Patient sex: F
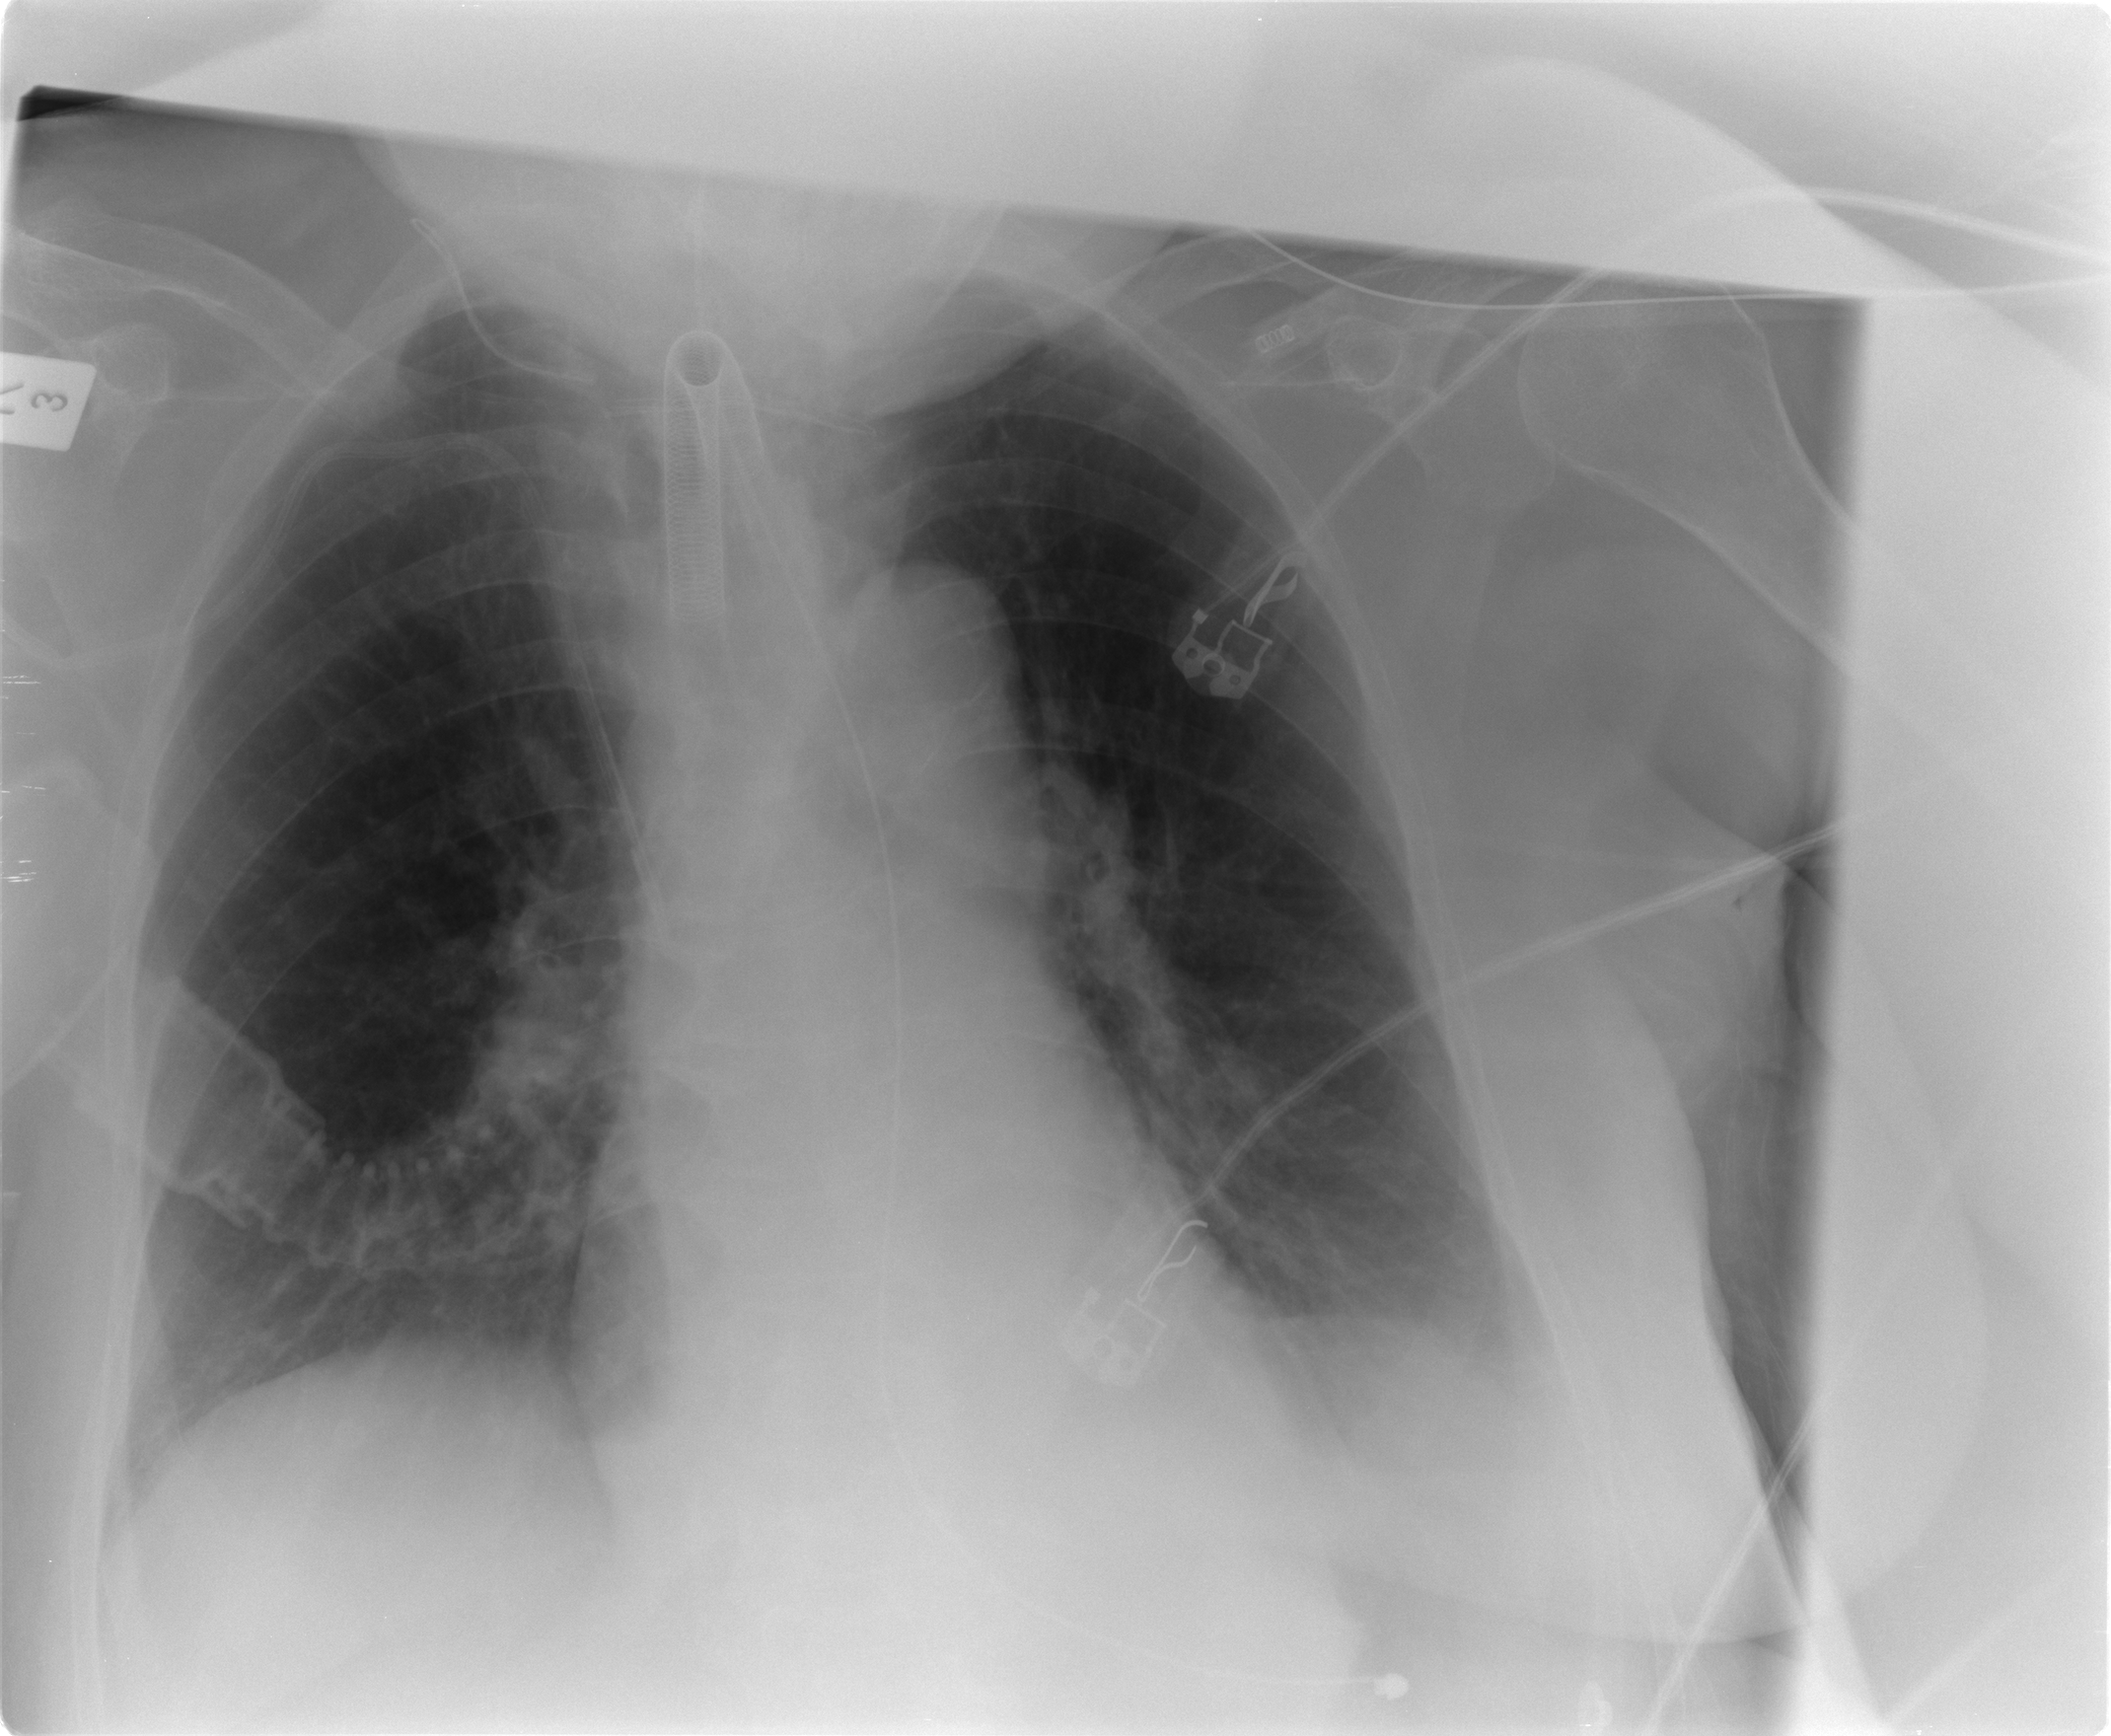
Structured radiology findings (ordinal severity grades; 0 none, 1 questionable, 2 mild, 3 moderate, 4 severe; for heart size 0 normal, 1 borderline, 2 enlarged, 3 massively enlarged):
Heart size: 2
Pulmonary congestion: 2
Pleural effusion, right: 0
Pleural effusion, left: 2
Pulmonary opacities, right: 0
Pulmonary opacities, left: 0
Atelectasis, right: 2
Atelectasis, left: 1